Interaction volume radius: 5 \u00c5
Interaction volume height: 10 \u00c5
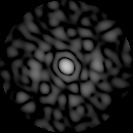
Disorder parameter: 0.8493